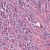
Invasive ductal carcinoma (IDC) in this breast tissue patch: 1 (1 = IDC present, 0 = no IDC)